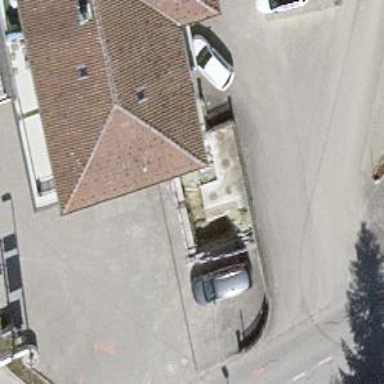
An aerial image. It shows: Car shop.